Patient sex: M
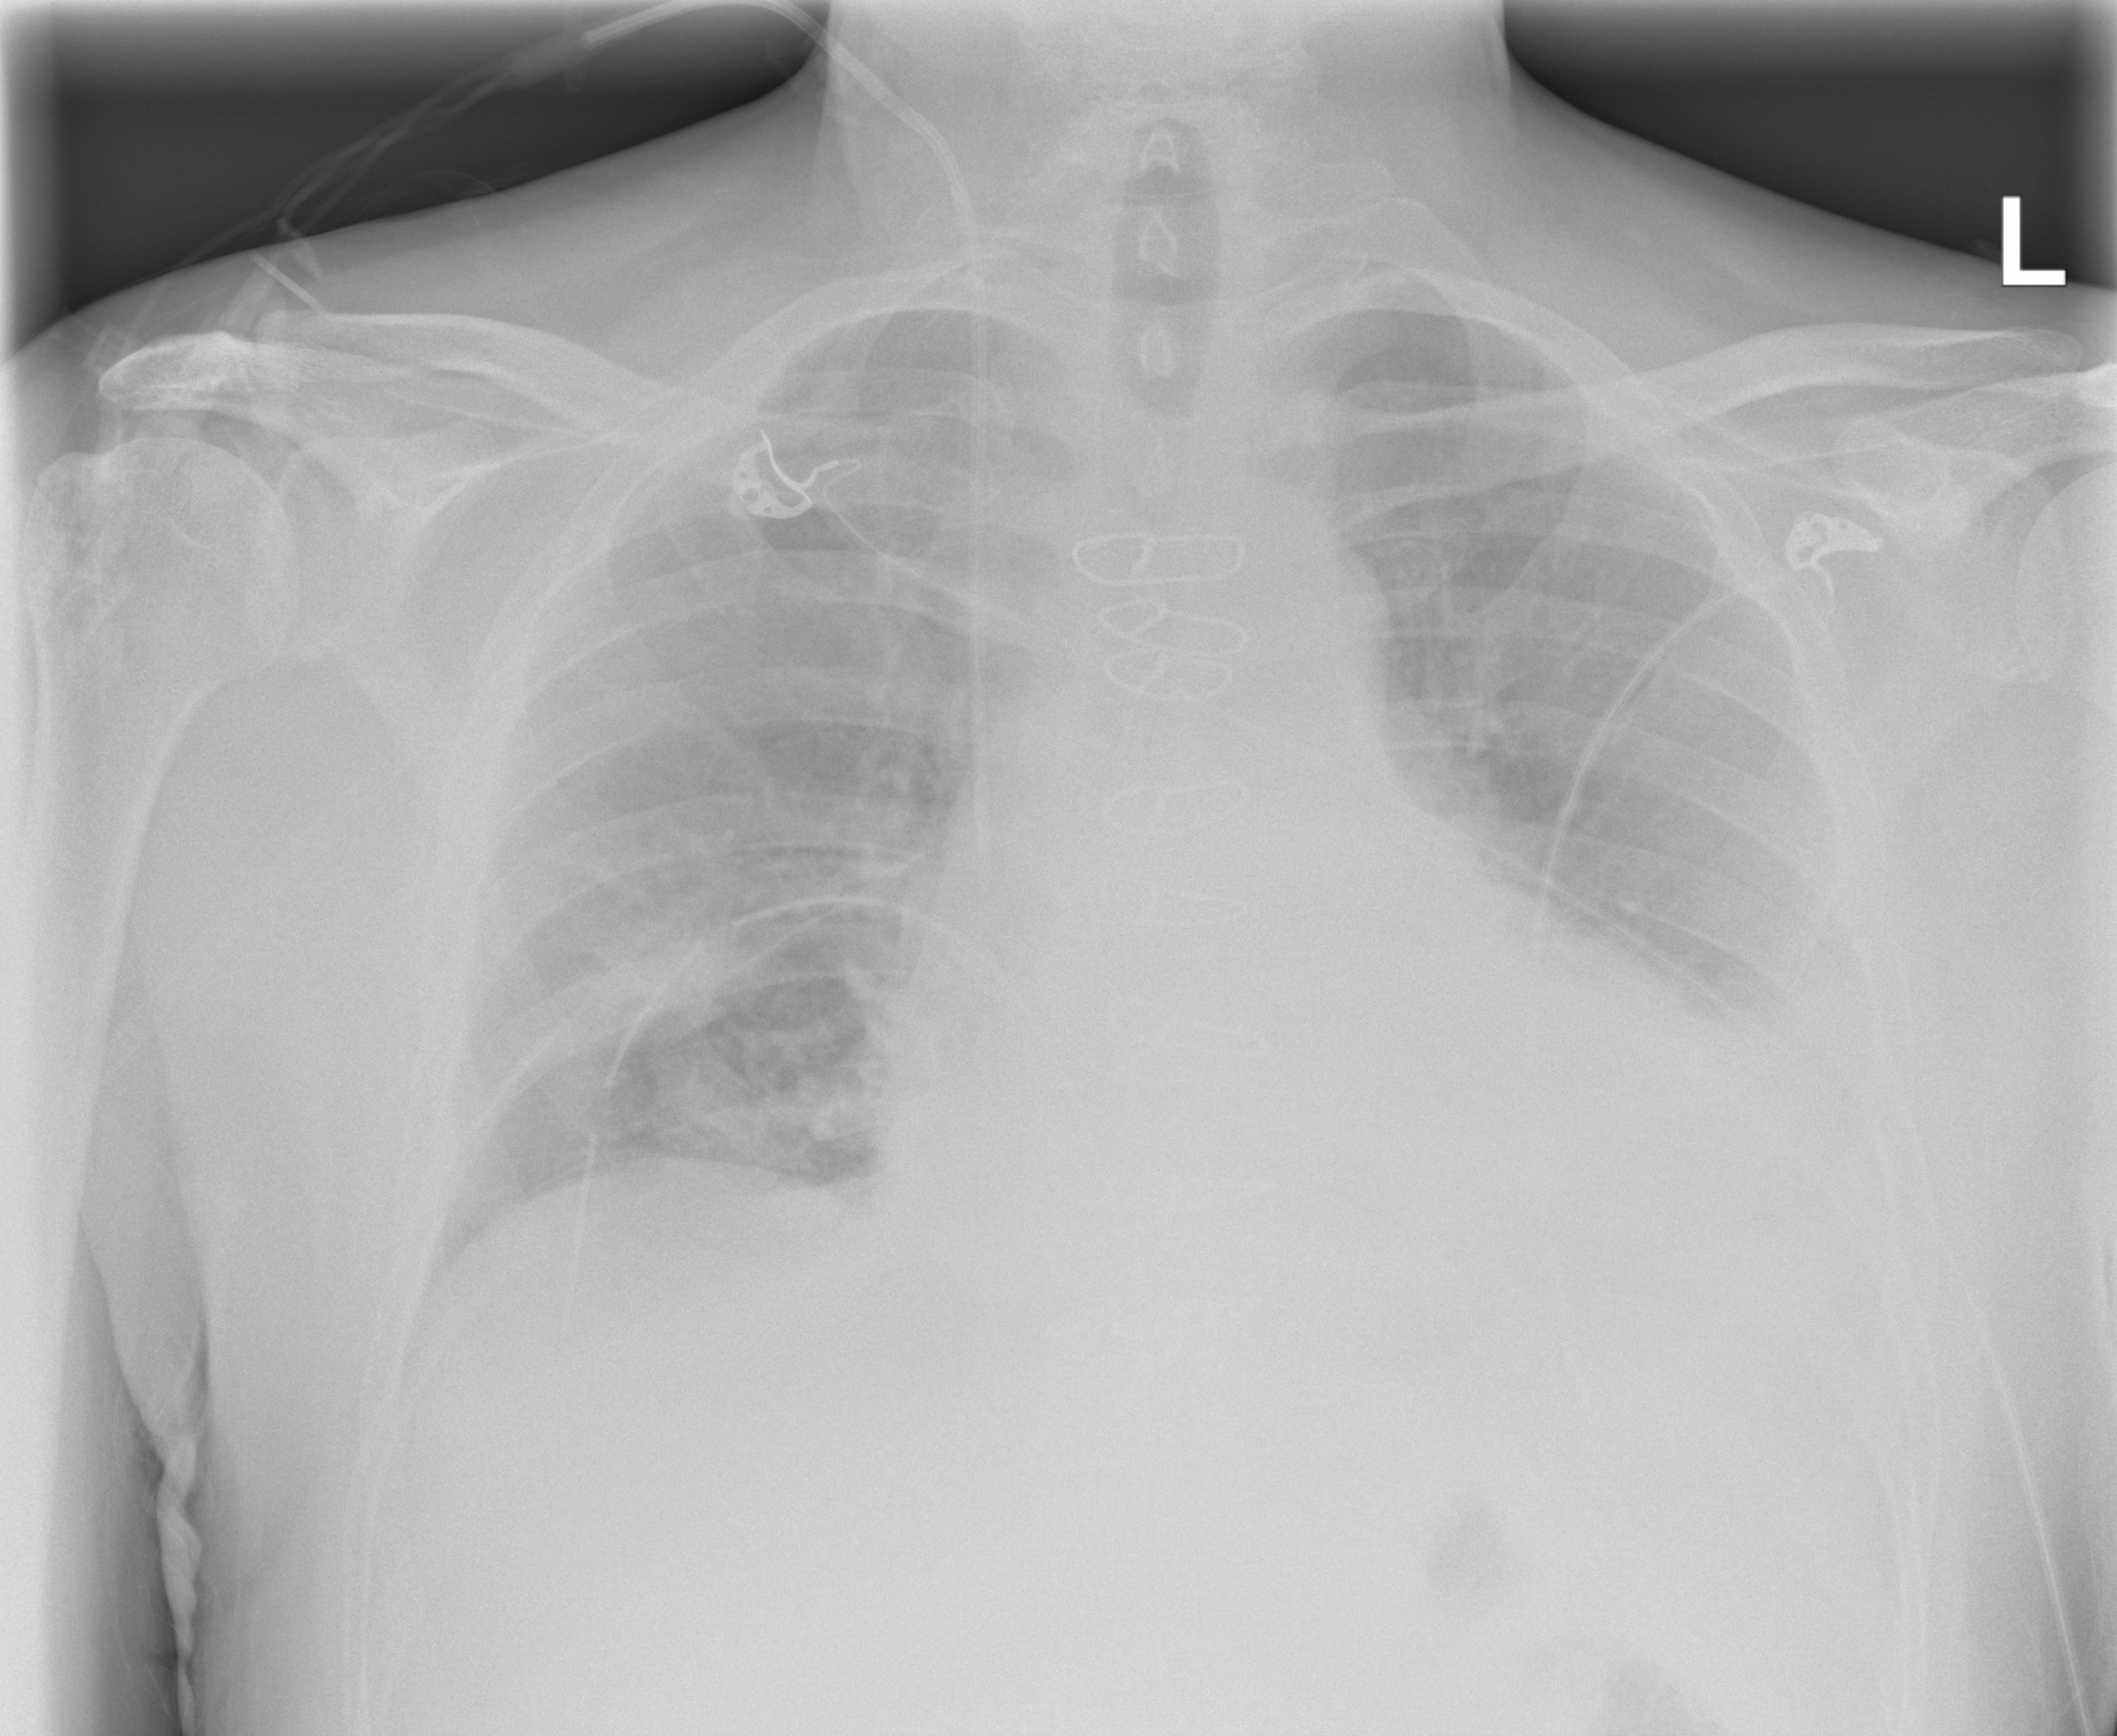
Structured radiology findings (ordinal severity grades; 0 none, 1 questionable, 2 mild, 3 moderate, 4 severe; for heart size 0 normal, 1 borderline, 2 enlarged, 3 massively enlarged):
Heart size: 2
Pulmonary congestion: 2
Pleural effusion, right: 0
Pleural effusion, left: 2
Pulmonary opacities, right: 2
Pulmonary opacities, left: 0
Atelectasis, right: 2
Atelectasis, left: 2